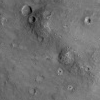
Atmospheric dust classification: not_dusty